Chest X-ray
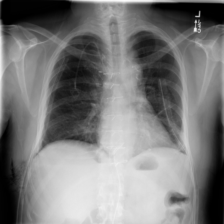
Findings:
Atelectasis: negative
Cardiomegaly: negative
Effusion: negative
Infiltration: negative
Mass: negative
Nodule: negative
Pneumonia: negative
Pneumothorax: negative
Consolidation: negative
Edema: negative
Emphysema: negative
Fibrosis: negative
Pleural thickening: negative
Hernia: negative